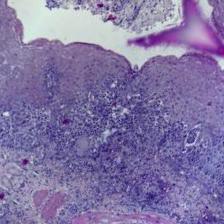
Diagnosis: OSCC